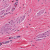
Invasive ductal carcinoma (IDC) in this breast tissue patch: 0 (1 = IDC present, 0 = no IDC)